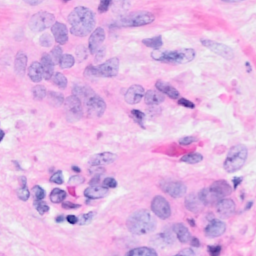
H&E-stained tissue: Breast